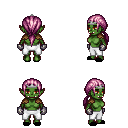
a pixel art fantasy rpg character, female body template, orc, green skin, leather shoulder armor, white pants, pink ponytail hairstyle, silver tiara, metal gloves, black slippers, four views (front, back, left, right), 2x2 character sprite sheet, small pixel art, hard edges, no anti-aliasing